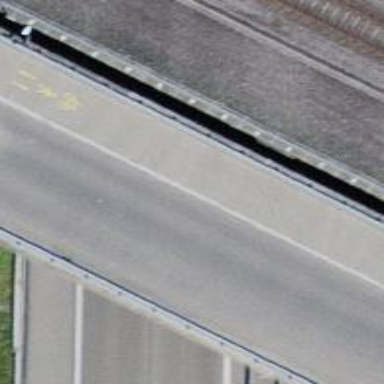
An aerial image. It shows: Tunnel on the asphalt motorway.